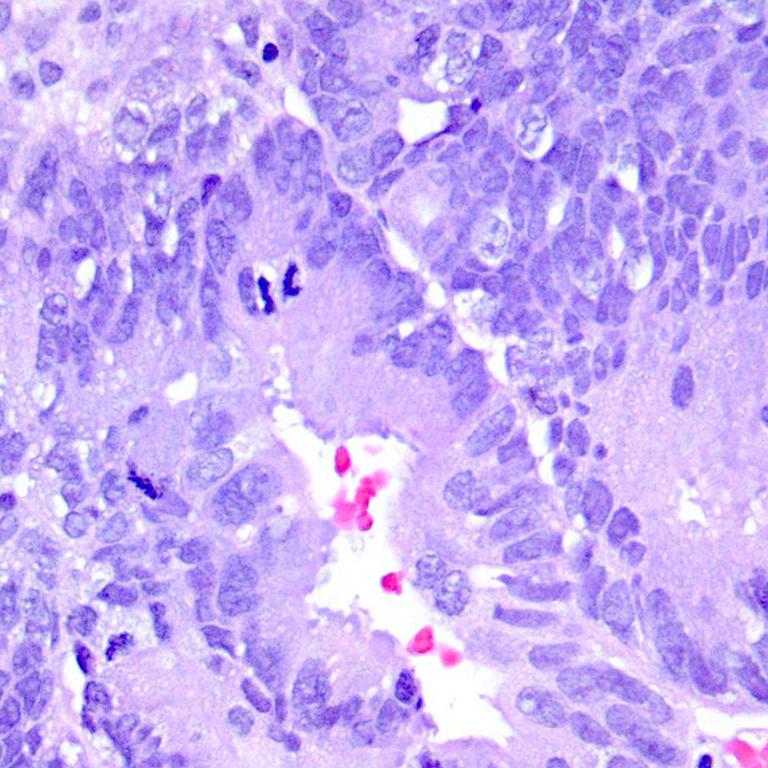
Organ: colon
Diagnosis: adenocarcinomas